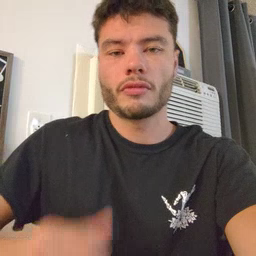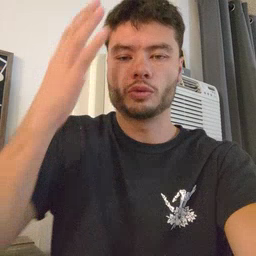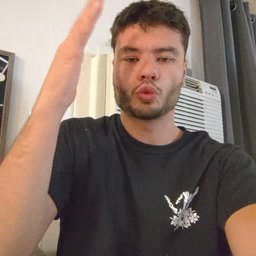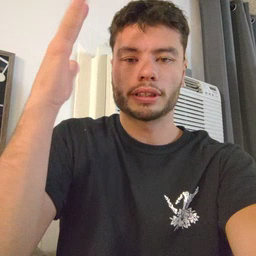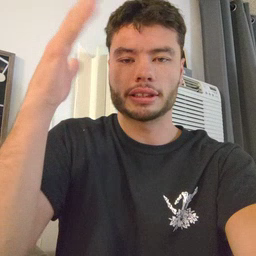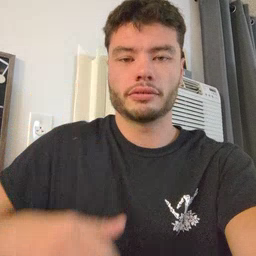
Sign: tree